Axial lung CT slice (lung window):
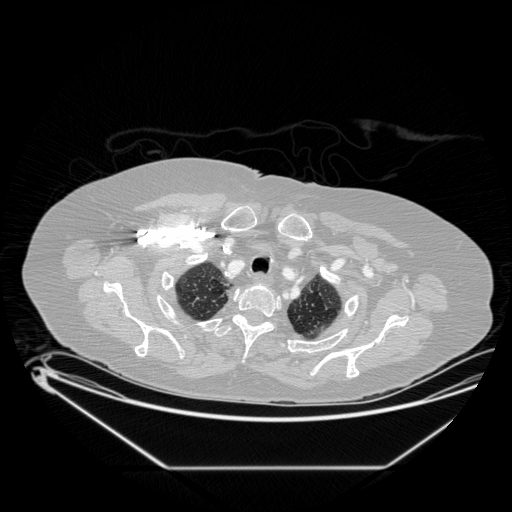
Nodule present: no